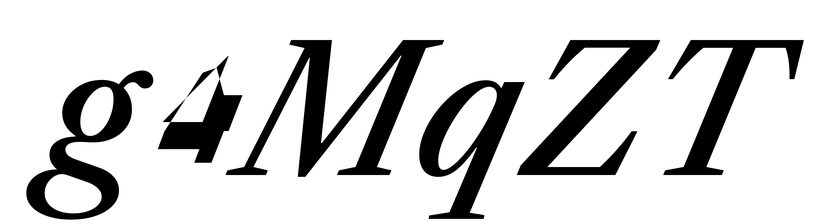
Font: LibreCaslonText-Italic_Medium_Italic